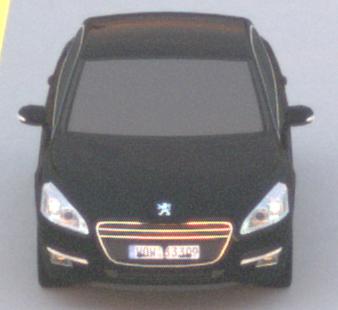
Make: Peugeot
Model: 508 120 VTi
Detailed model: 508 (I) Limousine
Model produced from: 2011/03
Model produced until: 2014/05
Doors: 4
Color: black
Road condition: dry road
Daytime: sunrise or sunset
Contrast: medium contrast